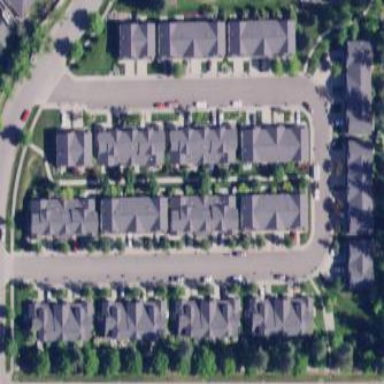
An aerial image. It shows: This residential area consists of single-family homes.